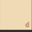
Piece: xx